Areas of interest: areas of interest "North Building, Zhongyang Mansion"
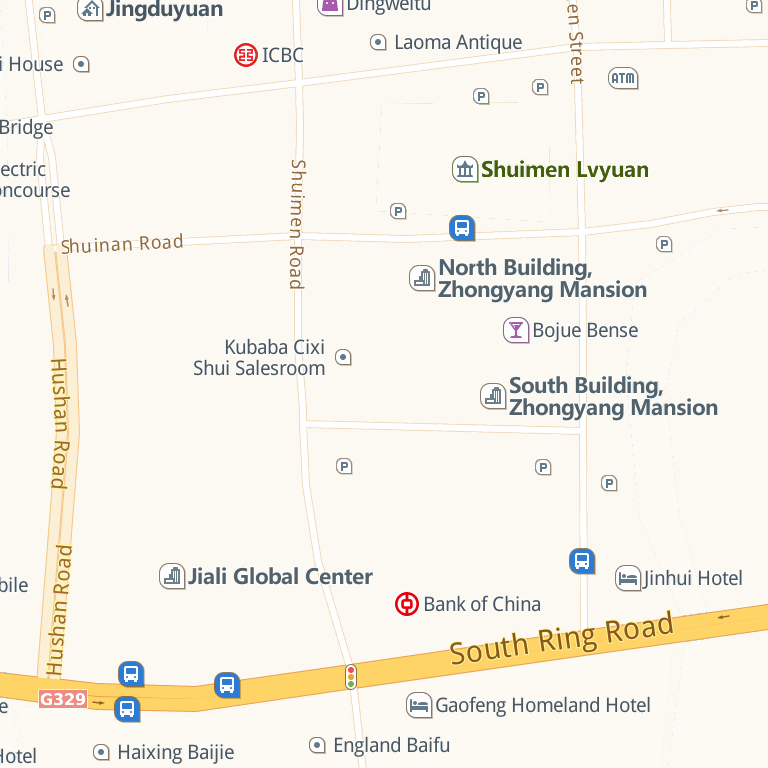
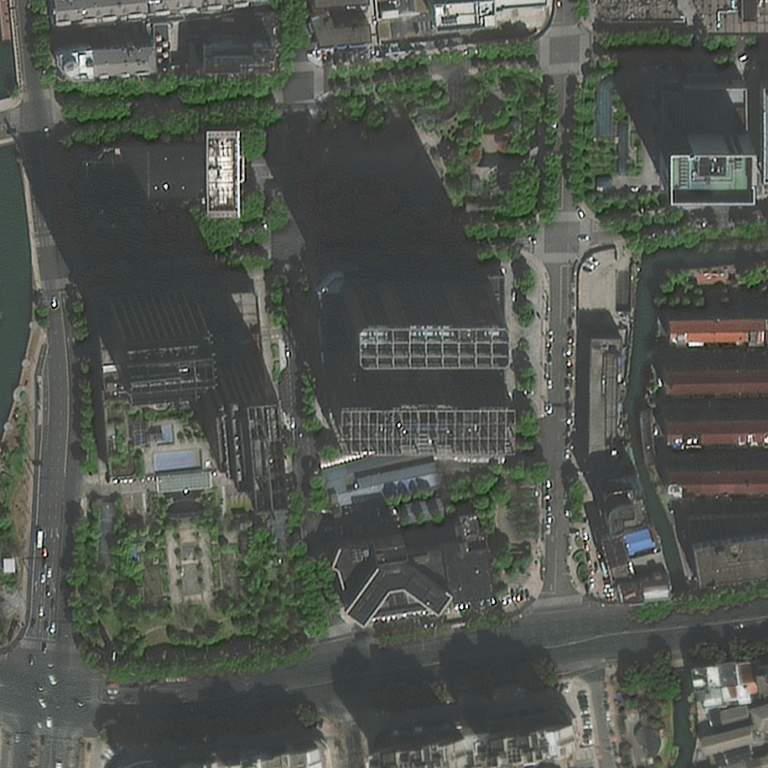